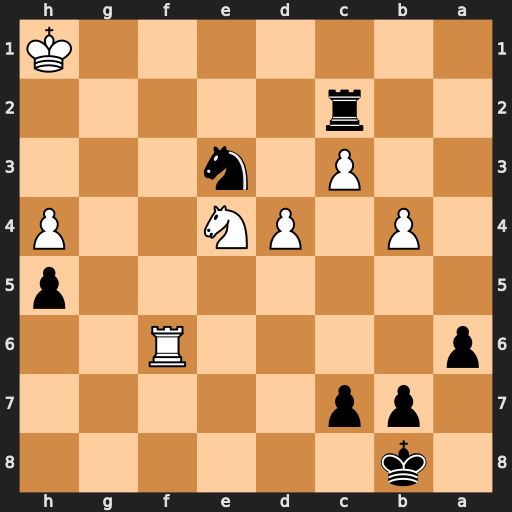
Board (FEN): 1k6/1pp5/p4R2/7p/1P1PN2P/2P1n3/2r5/7K
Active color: b
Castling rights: -
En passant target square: -
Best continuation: Rc1+ Kh2 Ng4+